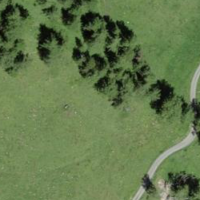
EUNIS habitat code: 26
Species observed at this site:
Bartsia alpina
Ajuga reptans